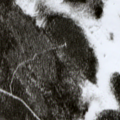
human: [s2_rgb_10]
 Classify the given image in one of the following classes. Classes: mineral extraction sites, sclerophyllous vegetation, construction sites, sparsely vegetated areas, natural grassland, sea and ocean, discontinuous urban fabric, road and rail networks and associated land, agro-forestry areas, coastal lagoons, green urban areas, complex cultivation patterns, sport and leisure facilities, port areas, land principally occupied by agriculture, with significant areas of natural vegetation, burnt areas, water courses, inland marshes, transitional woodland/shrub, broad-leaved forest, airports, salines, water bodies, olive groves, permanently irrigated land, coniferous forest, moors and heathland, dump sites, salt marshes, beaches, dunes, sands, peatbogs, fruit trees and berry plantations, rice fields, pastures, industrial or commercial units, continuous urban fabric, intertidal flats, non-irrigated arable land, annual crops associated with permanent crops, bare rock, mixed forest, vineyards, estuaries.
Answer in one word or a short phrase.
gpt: coniferous forest, peatbogs